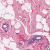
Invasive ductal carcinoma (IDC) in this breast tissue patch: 0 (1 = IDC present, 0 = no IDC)